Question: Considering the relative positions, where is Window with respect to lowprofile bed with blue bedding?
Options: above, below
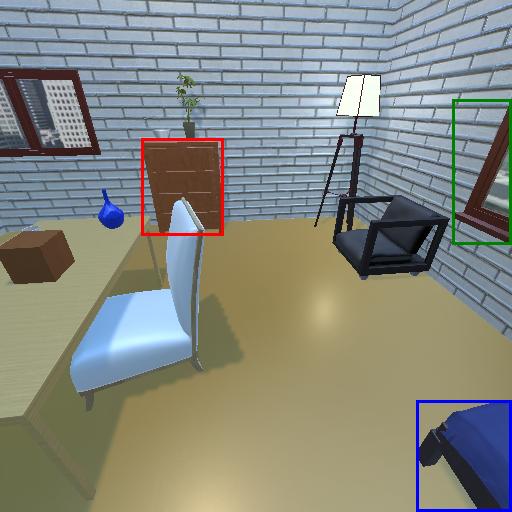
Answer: above